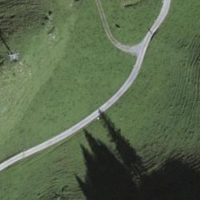
EUNIS habitat code: 23
Species observed at this site:
Plantago media
Geum rivale